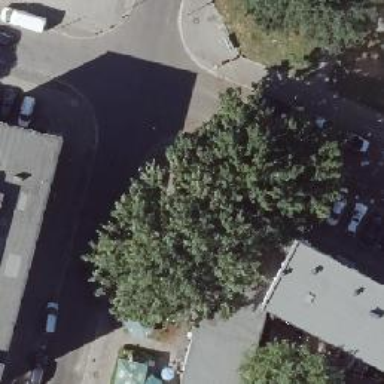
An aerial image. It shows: Bakery.